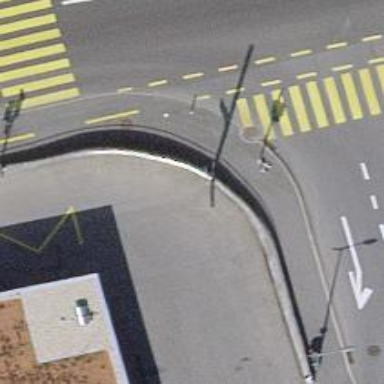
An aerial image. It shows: Sidewalk along the footway.